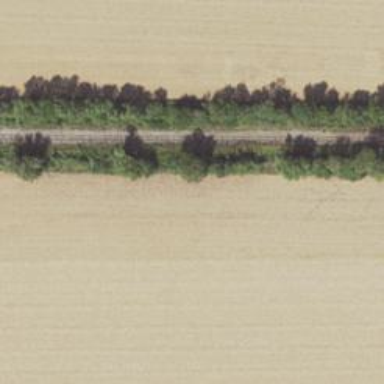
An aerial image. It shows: Railway track.